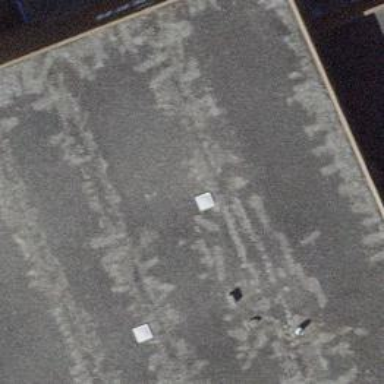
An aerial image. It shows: Furniture shop.